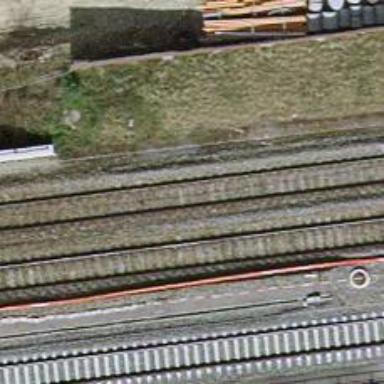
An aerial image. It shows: Single-track railway bridge with electrified contact line.